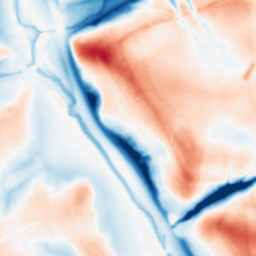
Category: multiscale
Decomposition family: dog_multiscale
Decomposition parameters: sigma_ratio: 1.6
n_scales: 6
base_sigma: 1
Upsampling method: bicubic_16x
Upsampling parameters: scale: 16
Upsampling scale: 16